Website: walmart
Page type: billing-address
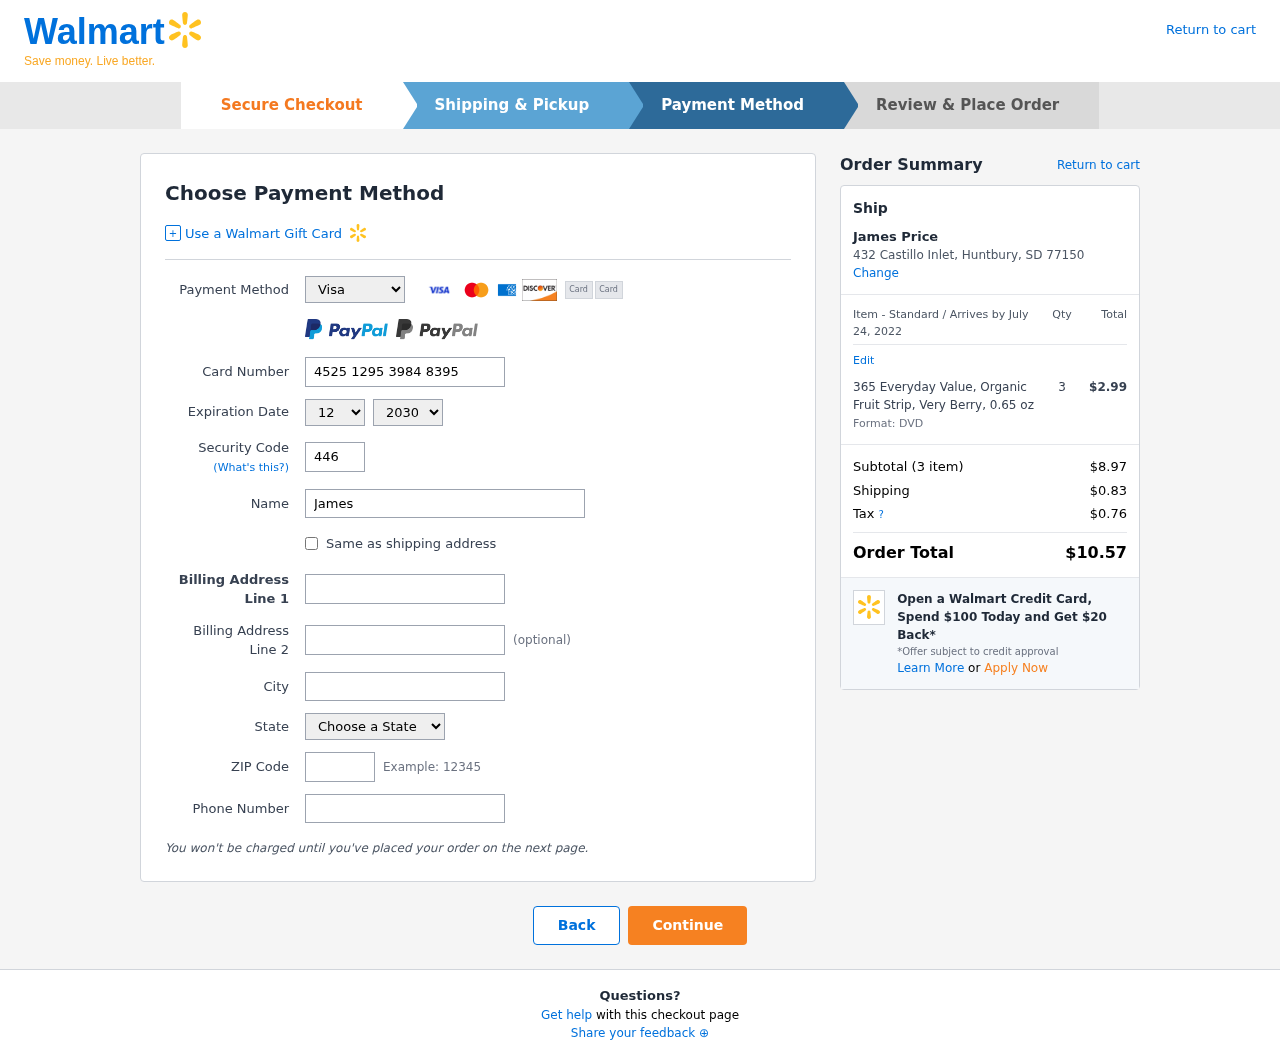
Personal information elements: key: PII_CARD_CVV
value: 446
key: PII_CARD_EXPIRY_MONTH
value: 12
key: PII_CARD_EXPIRY_YEAR
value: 30
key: PII_CARD_NUMBER
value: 4525 1295 3984 8395
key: PII_CARD_TYPE
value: Visa
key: PII_CITY
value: Huntbury
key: PII_CITY_STATE_ZIP
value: Huntbury, SD 77150
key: PII_FULLNAME
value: James Price
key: PII_PHONE
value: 3378205837
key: PII_POSTCODE
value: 77150
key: PII_STATE
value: South Dakota
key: PII_STREET
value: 432 Castillo Inlet
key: PII_FULLNAME2
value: James Price
Product elements: key: PRODUCT1_NAME
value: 365 Everyday Value, Organic Fruit Strip, Very Berry, 0.65 oz
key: PRODUCT1_PRICE
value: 2.99
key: PRODUCT1_QUANTITY
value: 3
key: PRODUCT1_DESC
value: Format: DVD
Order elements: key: ORDER_DELIVERY_DATE
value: July 24, 2022
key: ORDER_NUM_ITEMS
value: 3
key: ORDER_SUBTOTAL
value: $8.97
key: ORDER_SHIPPING_COST
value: $0.83
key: ORDER_TAX
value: $0.76
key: ORDER_TOTAL
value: $10.57